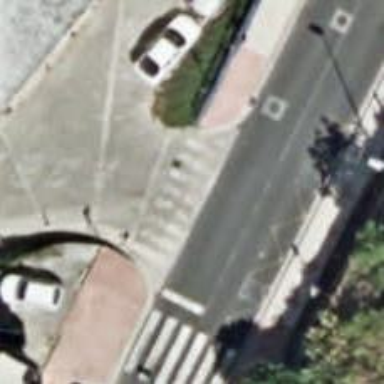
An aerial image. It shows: Uncontrolled crossing on the road.